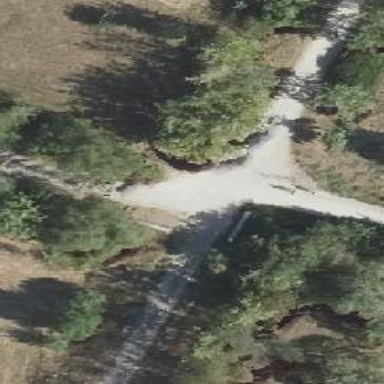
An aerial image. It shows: Well-maintained track road of grade 1.